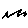
Label: zigzag